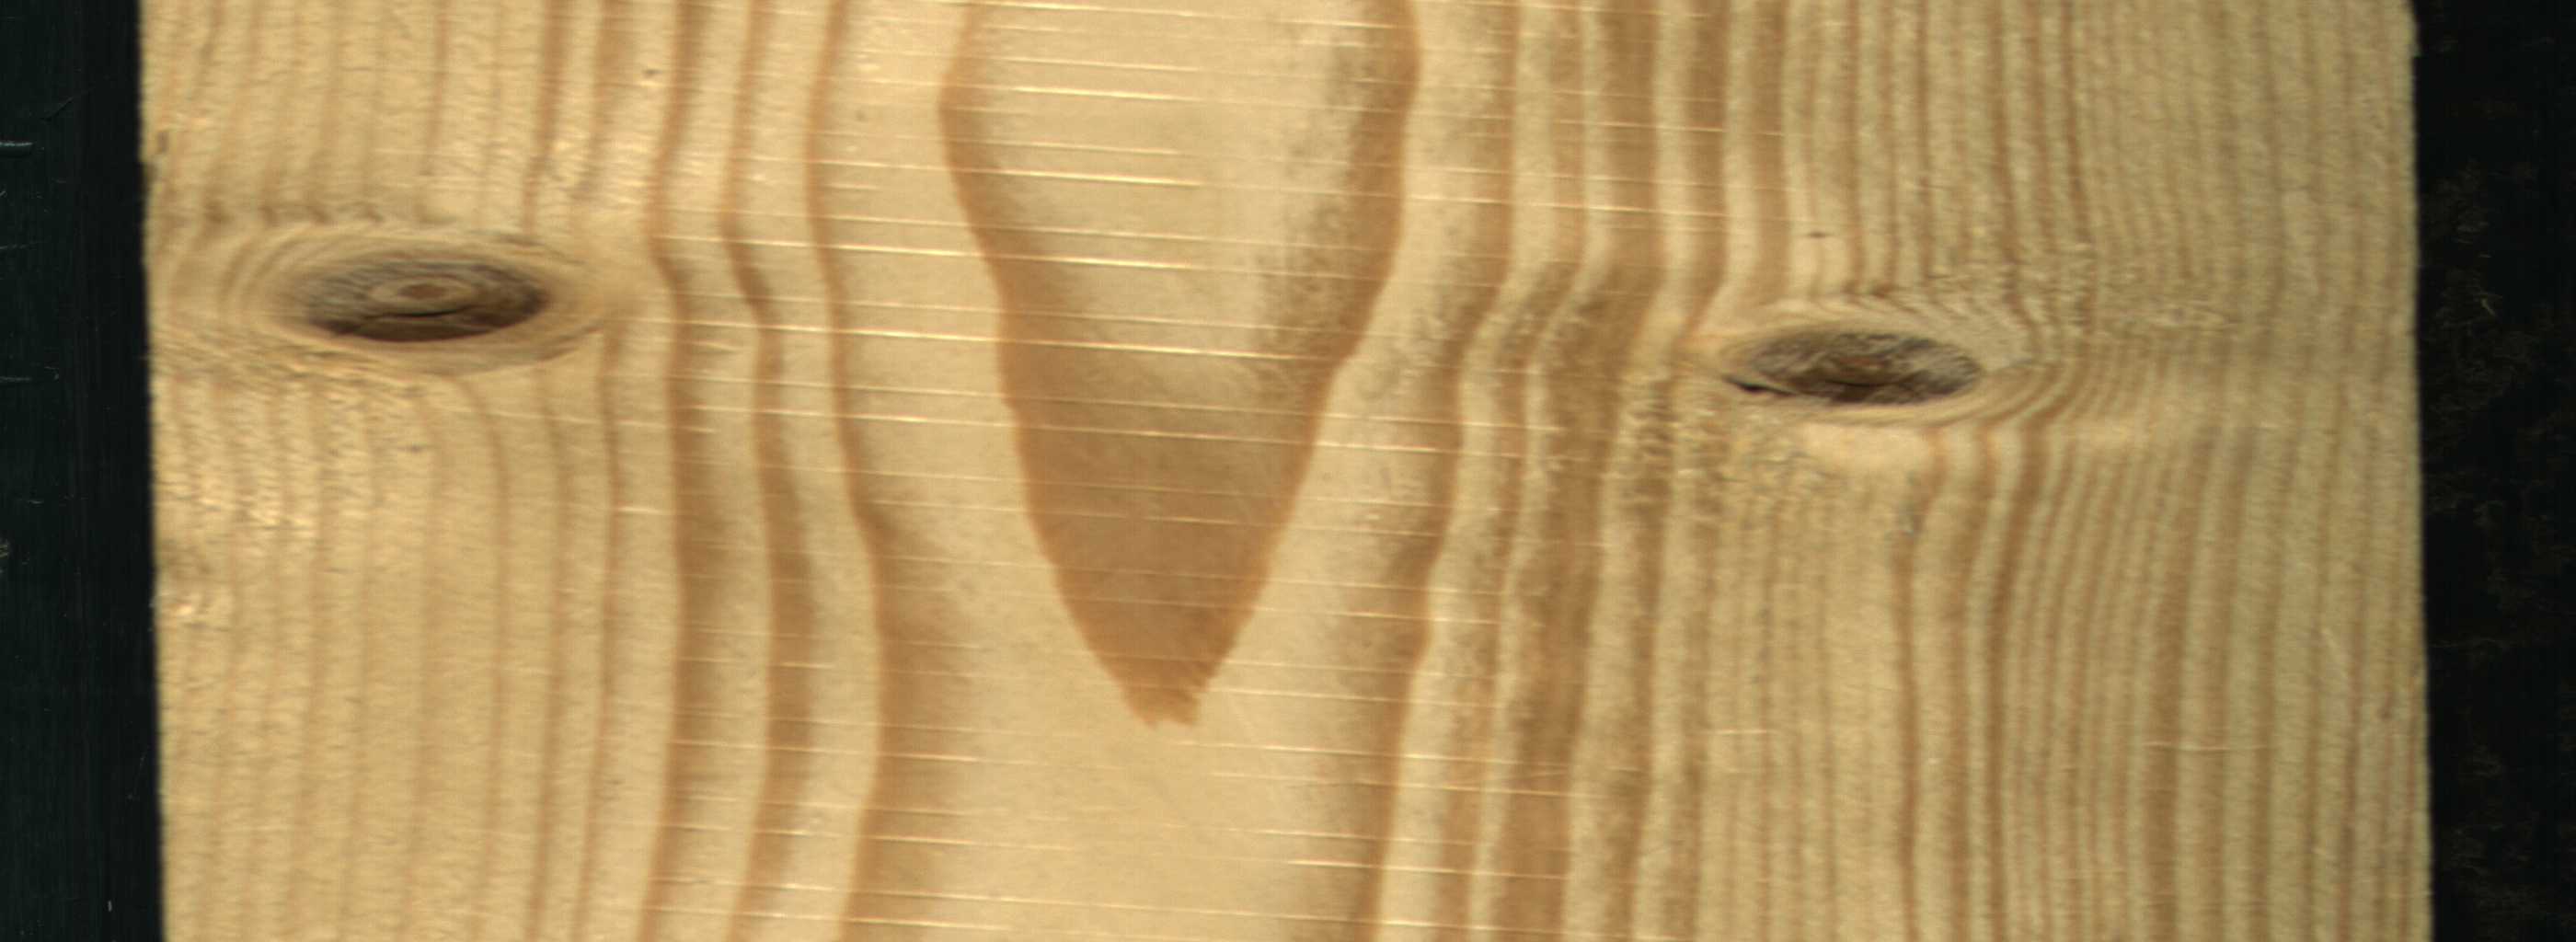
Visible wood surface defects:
Live_Knot
Live_Knot